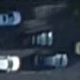
Vehicle type: Car